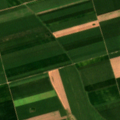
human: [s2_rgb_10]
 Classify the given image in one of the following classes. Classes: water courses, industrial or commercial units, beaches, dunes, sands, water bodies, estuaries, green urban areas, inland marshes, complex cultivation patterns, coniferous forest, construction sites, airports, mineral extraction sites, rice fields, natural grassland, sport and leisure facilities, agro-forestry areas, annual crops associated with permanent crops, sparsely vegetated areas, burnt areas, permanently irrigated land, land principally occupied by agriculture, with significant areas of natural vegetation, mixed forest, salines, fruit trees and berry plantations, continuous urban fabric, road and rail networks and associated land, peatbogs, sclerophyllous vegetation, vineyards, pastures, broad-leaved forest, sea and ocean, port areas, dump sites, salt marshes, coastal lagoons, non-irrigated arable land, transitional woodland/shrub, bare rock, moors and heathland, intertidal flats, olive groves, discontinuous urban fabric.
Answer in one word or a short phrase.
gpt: non-irrigated arable land